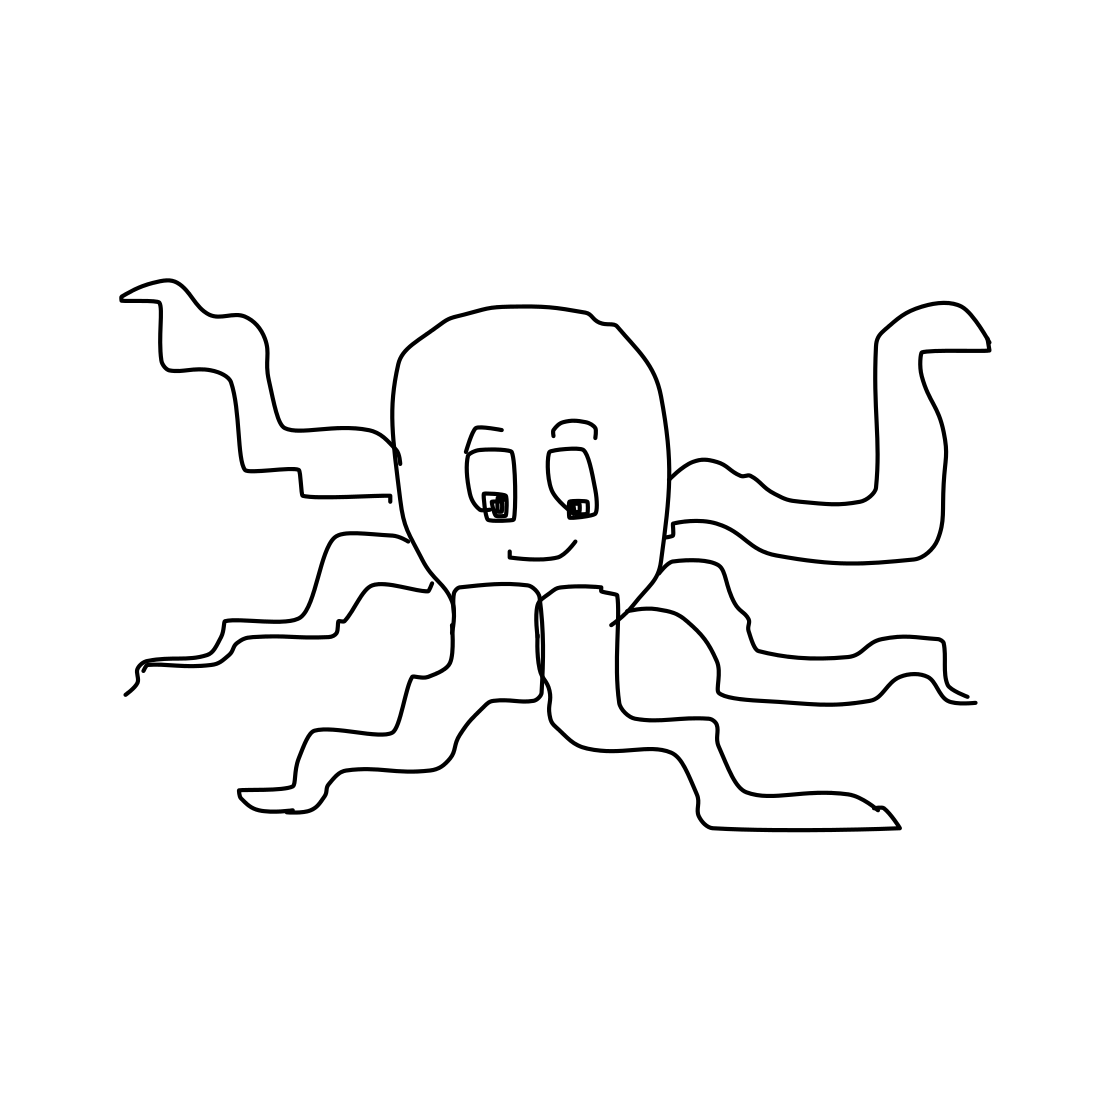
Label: octopus